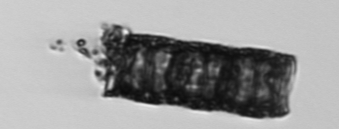
Label: Paralia_sulcata